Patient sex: M
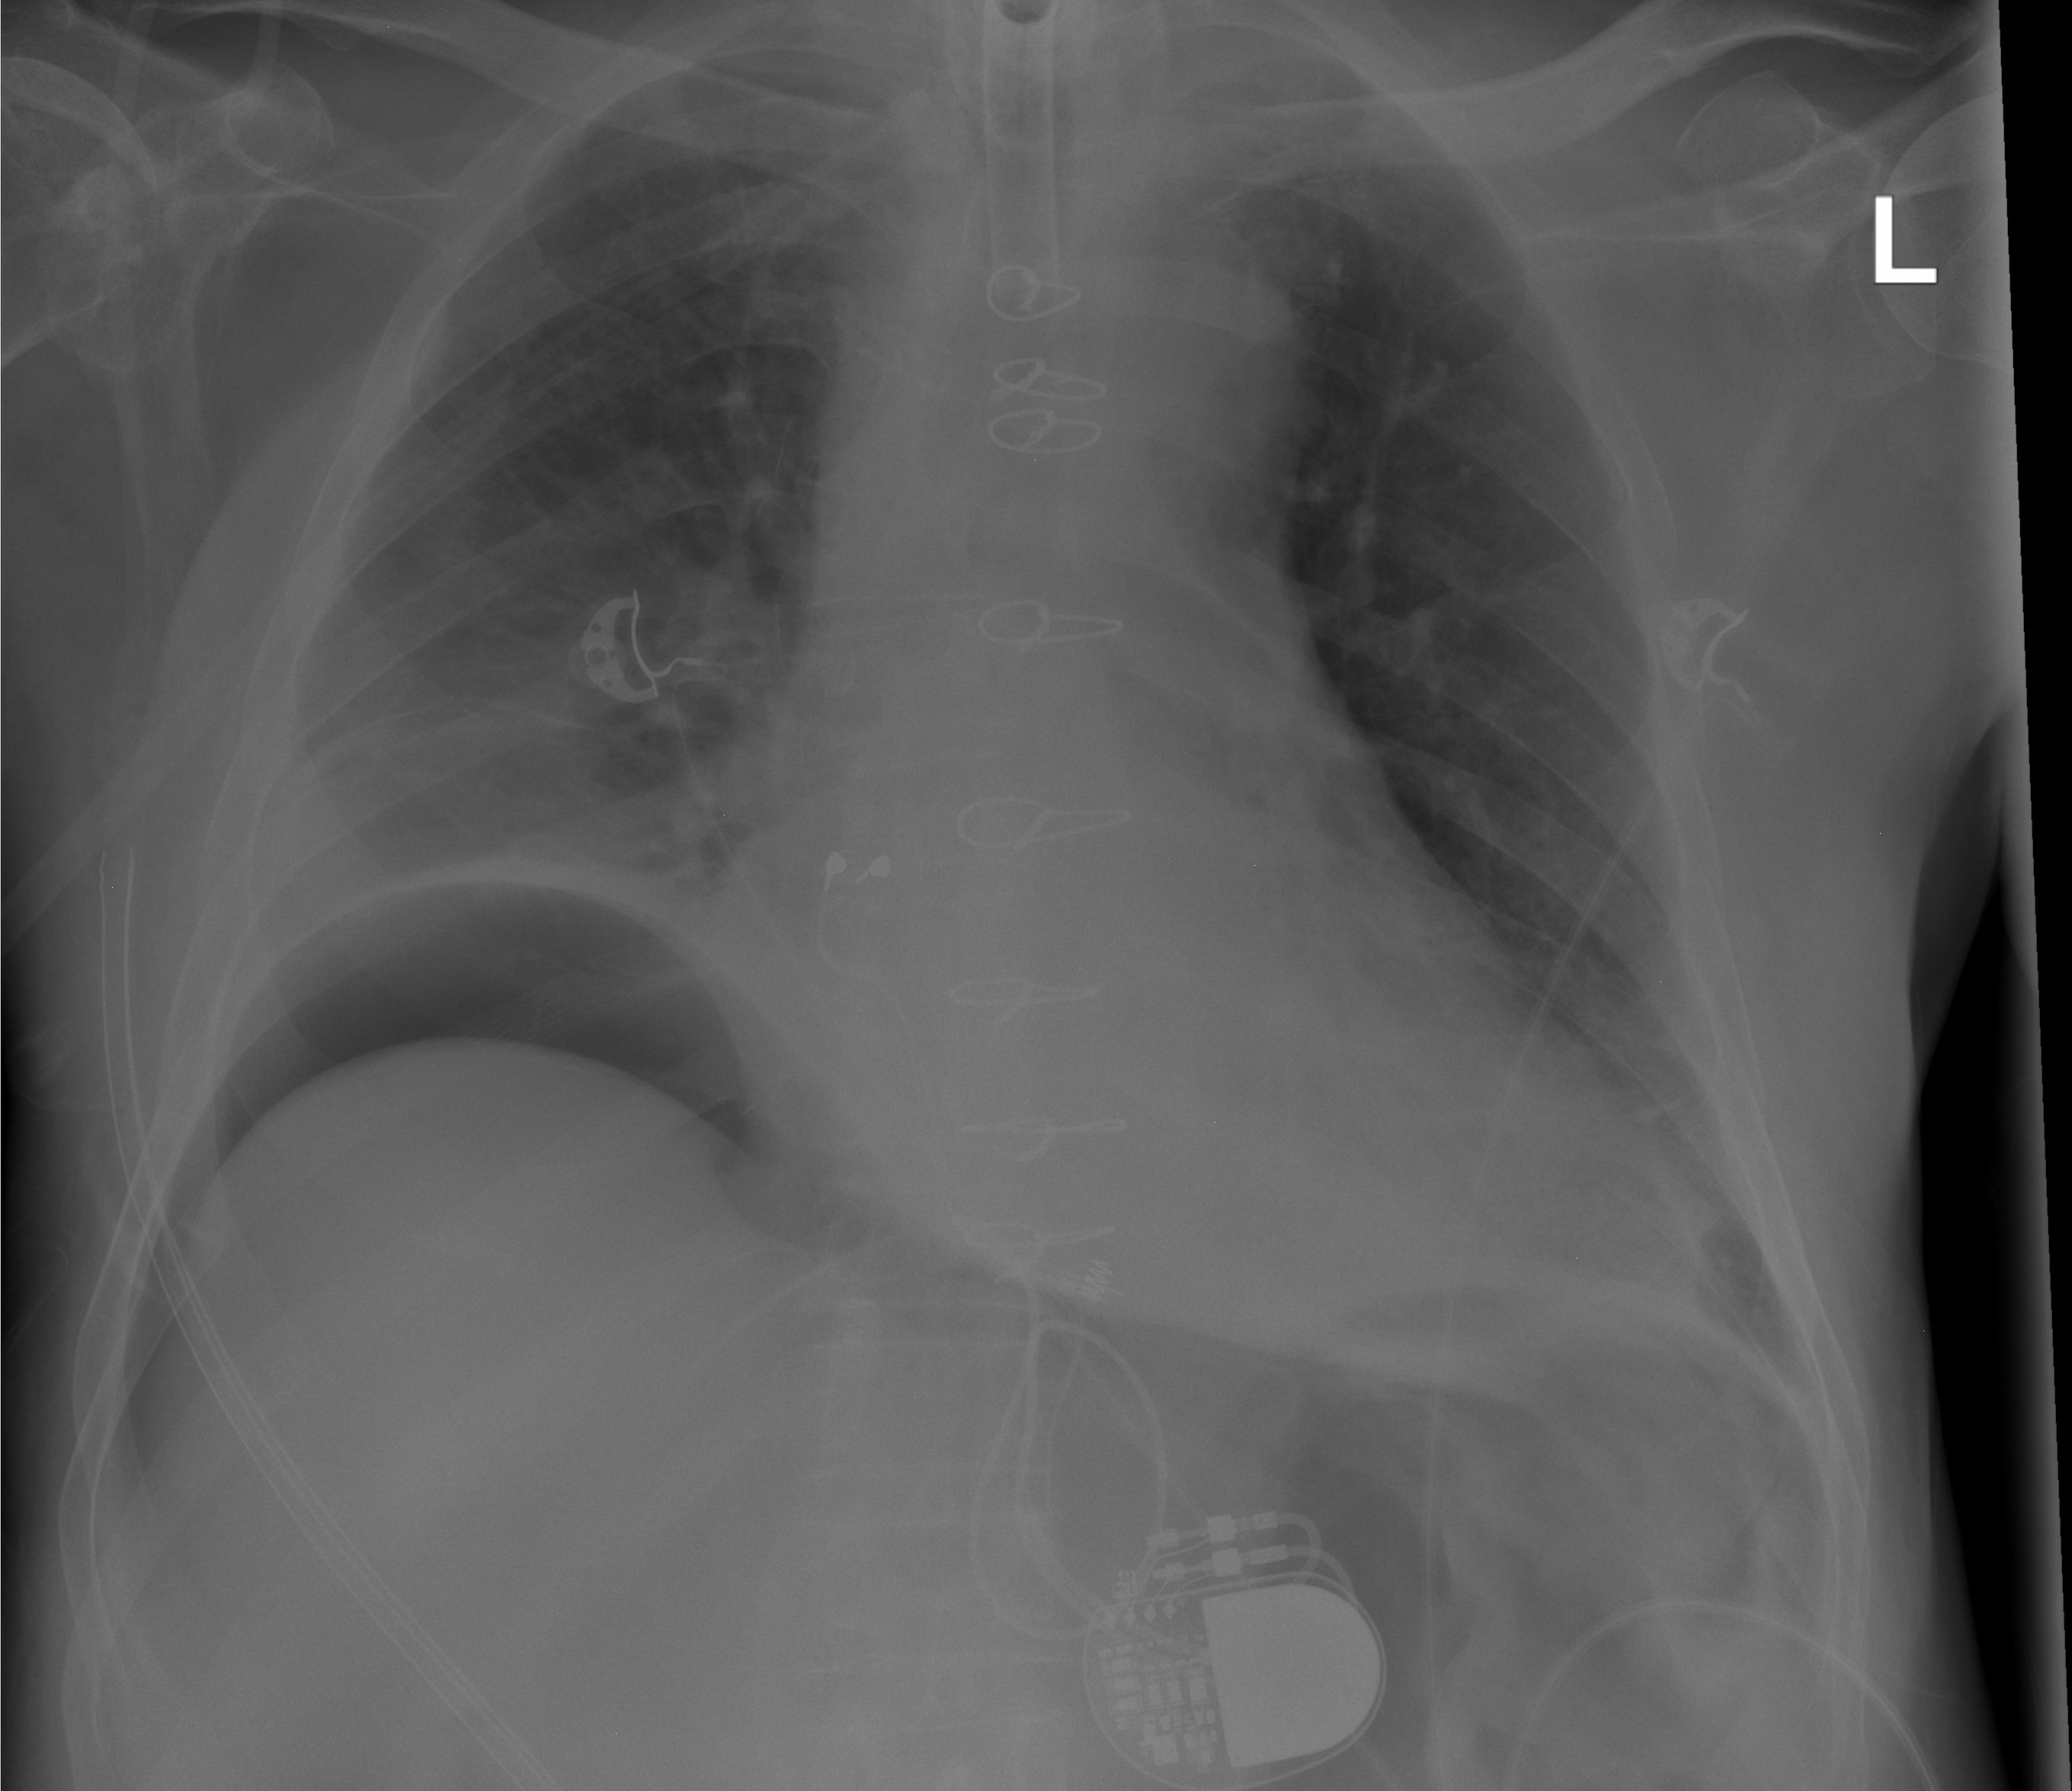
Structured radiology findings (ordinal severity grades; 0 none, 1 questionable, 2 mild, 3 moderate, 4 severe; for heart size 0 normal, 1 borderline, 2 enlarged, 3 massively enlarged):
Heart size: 2
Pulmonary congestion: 0
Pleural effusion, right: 2
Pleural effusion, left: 2
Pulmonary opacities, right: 0
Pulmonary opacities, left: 0
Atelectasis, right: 2
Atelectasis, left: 2